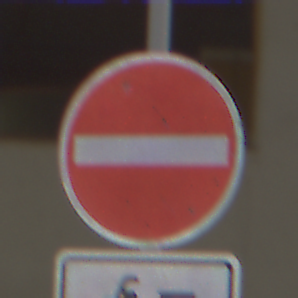
Verkehrszeichen: VerbotDerEinfahrt
Zusatzzeichen unten: EinspurigeFahrzeugeFrei2
Umgebung: Roofed, Urban
Tageszeit: Midday
Wetter: Overcast
Licht: Artificial
Jahreszeit: NotSpecified
Kontrast: MediumContrast